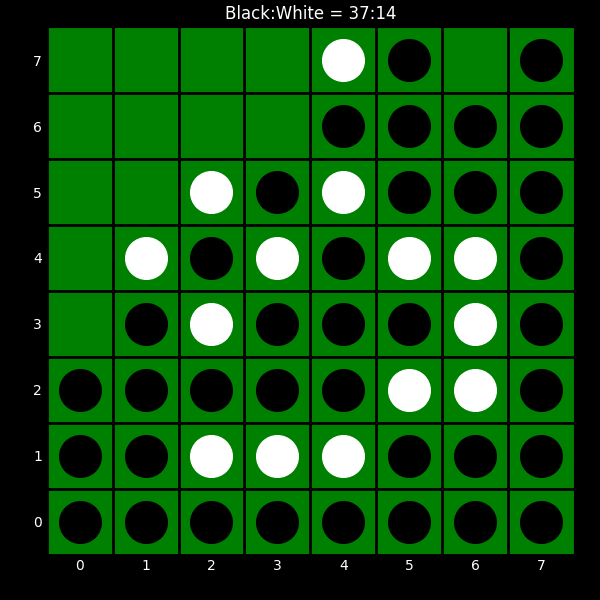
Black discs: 37
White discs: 14